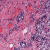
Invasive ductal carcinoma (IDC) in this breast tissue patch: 1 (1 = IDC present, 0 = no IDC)